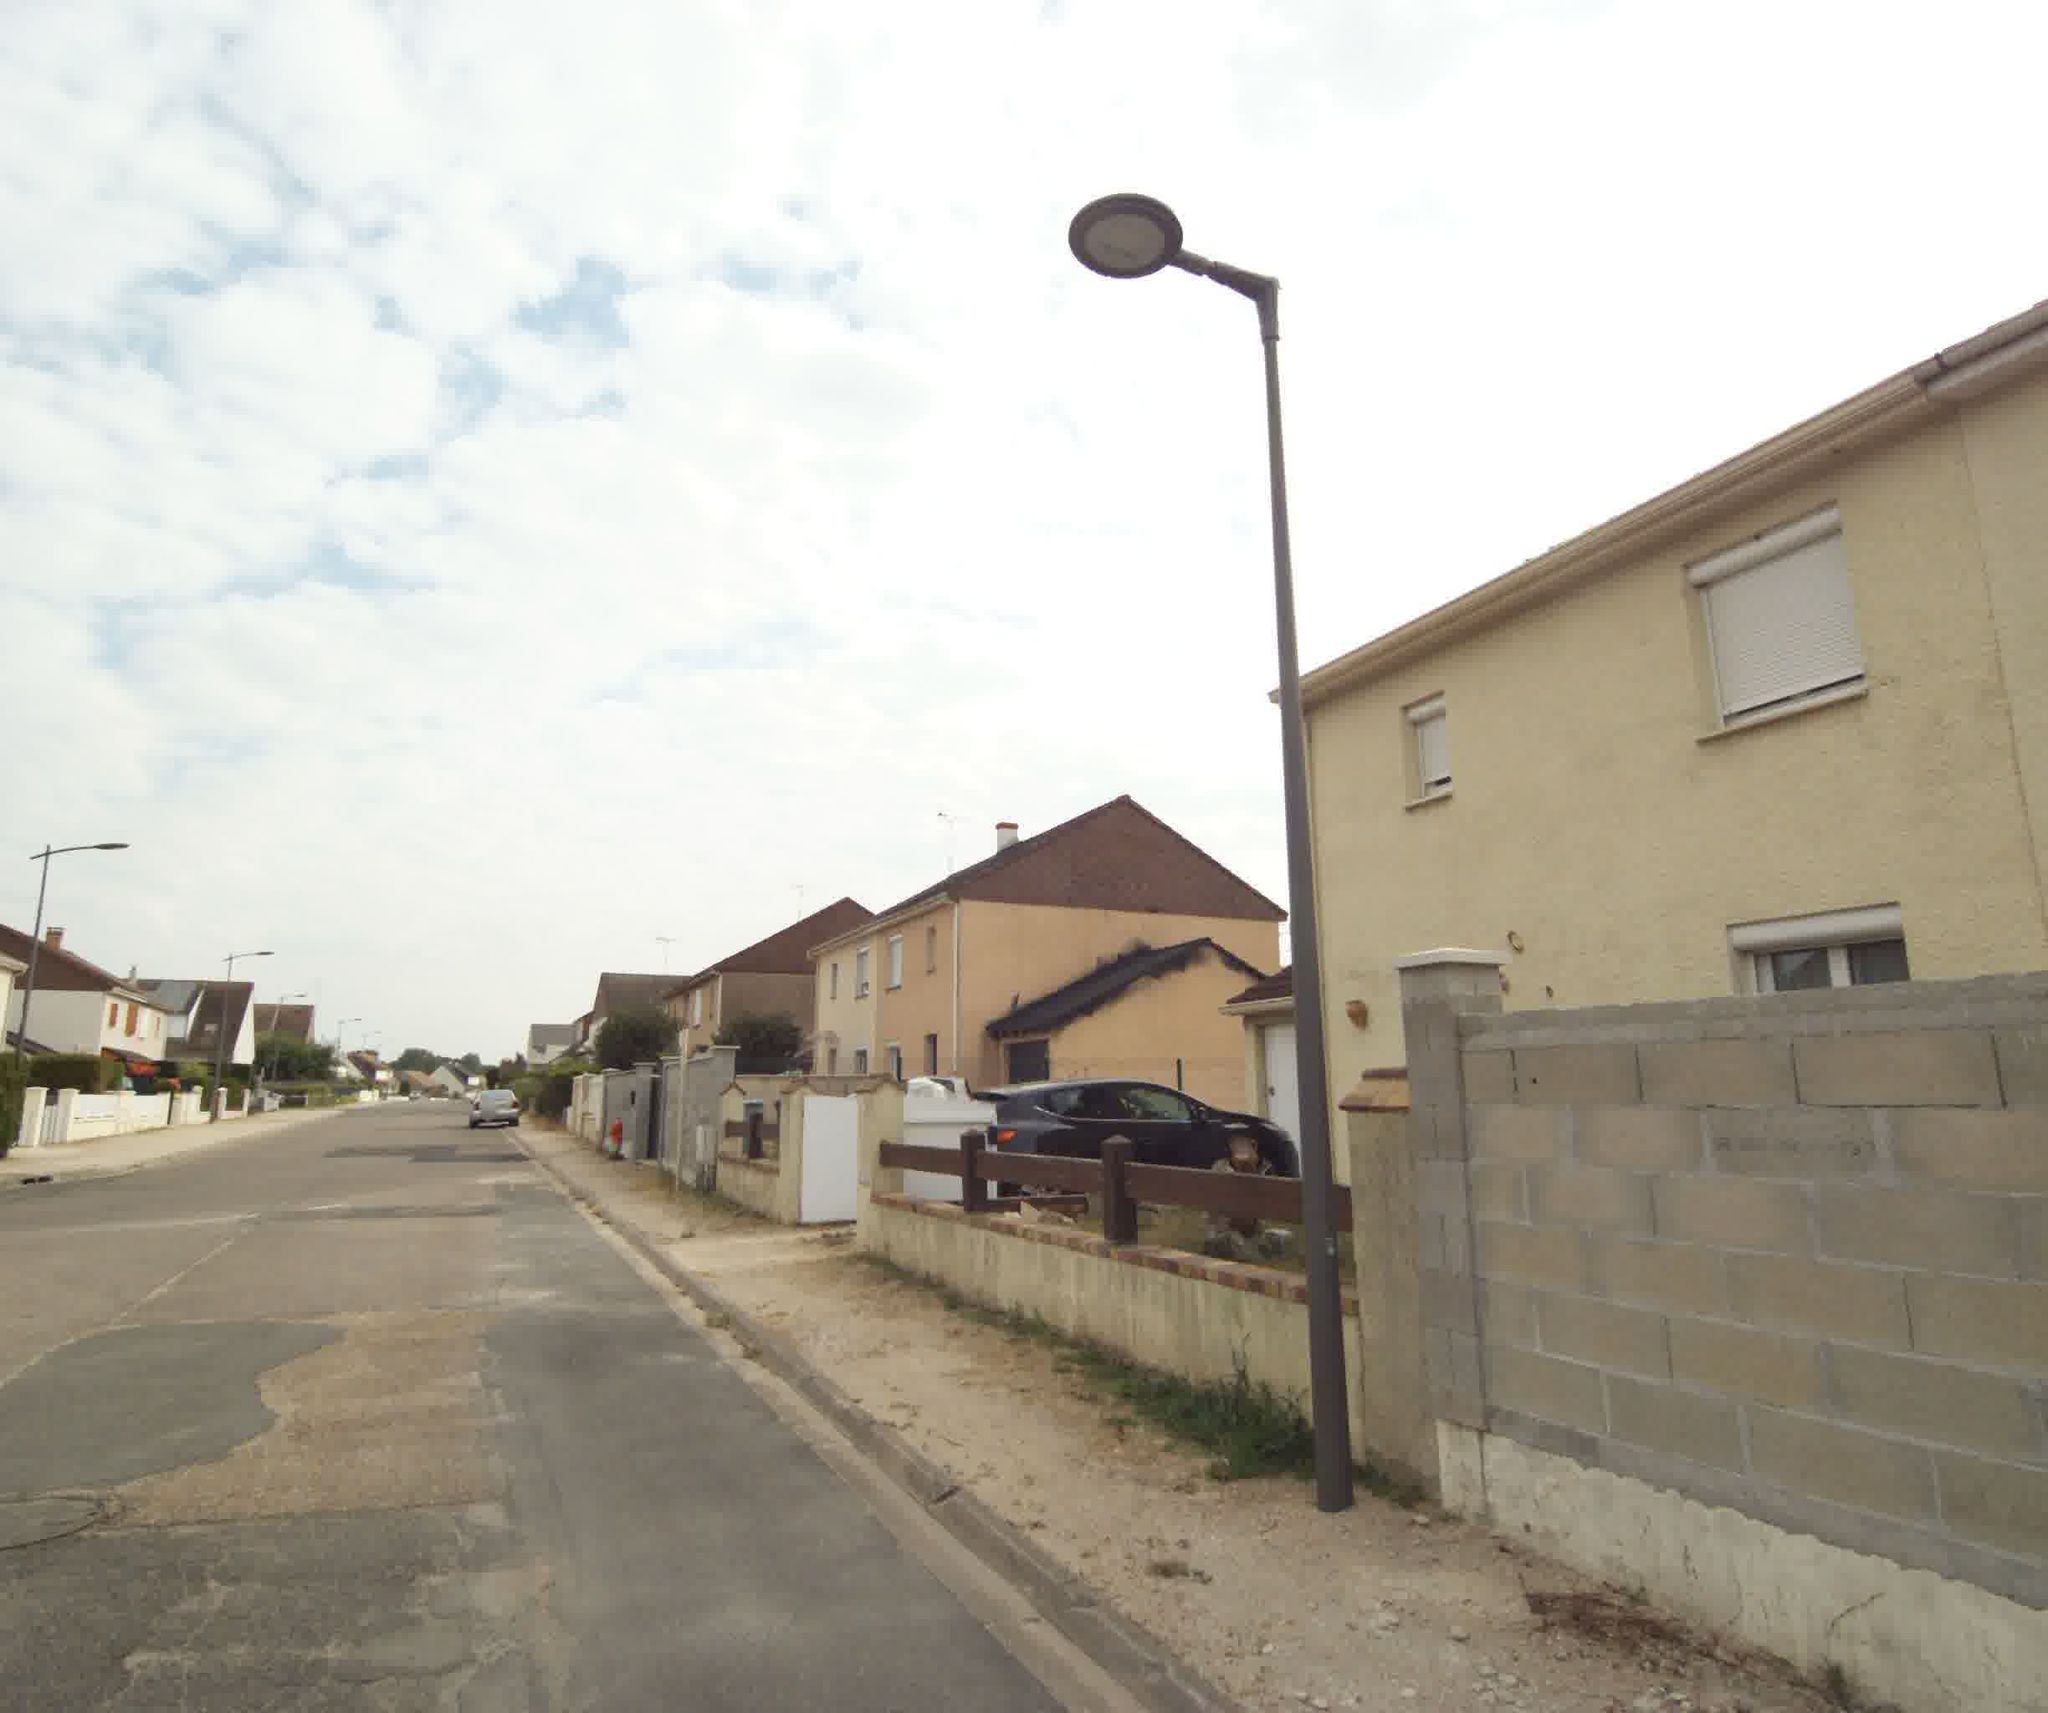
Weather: cloudy
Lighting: day
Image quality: good
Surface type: walking surface
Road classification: residential, footway, path
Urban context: urban centre
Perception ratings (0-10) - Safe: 4.76, Lively: 2.29, Beautiful: 4.45, Boring: 5.08, Depressing: 5.31, Wealthy: 6.36